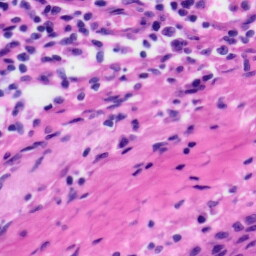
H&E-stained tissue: Tonsil